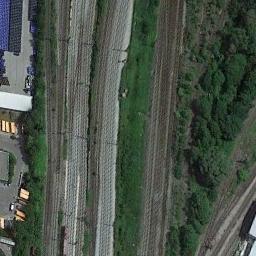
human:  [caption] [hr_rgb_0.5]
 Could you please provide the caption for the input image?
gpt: The railway is next to lines of trees and some houses .

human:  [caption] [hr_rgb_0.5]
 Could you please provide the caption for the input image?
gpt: There are many trees beside the railway .

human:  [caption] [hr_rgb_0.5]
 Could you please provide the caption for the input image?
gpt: There are four railways in the picture  Three of them are parallel to each other .

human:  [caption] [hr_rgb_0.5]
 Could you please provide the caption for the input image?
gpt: These railways have a factory on one side of the railways and some trees are between the railways  .

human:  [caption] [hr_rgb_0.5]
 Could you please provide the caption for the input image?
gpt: There are green bushes and lawns beside the railway .